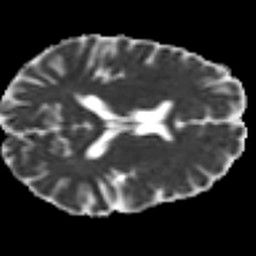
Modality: MD
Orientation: axial
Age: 48
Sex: male
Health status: ill
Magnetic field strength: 3 T
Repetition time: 9 s
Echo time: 0.093 s